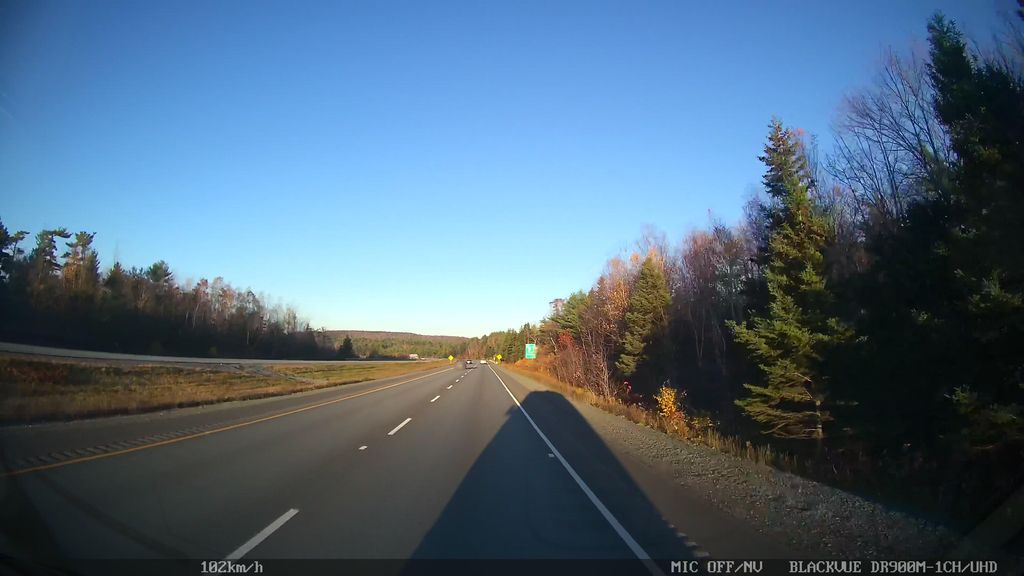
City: halifax